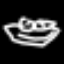
Label: frog